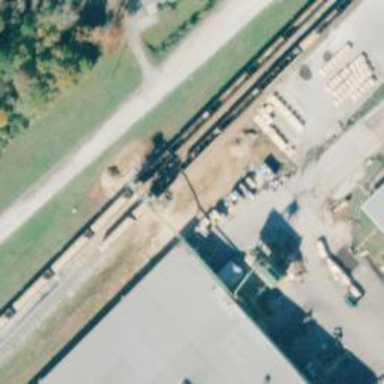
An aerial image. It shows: Loading tower along the railway.